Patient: sex M, age 64
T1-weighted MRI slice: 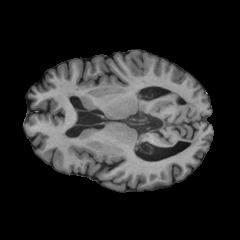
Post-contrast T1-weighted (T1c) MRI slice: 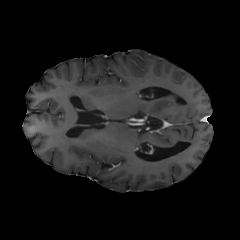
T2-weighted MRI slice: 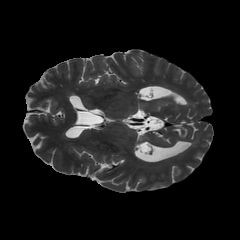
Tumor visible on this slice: no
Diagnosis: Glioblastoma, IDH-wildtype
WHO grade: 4